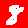
Digit: 8